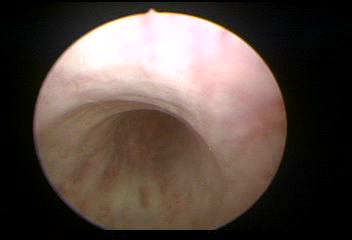
Modality: WLC
Class: Normal mucosa
Bladder cancer association: No